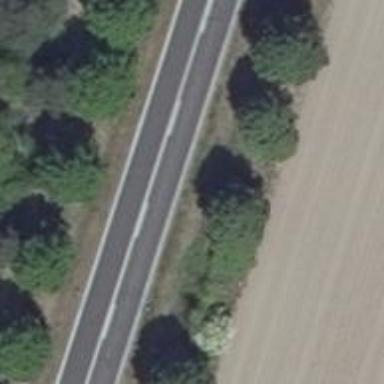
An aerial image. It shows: Row of deciduous broadleaved trees.